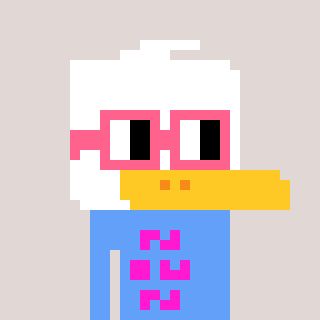
a pixel art character with square pink glasses, a duck-shaped head and a blue-colored body on a warm background